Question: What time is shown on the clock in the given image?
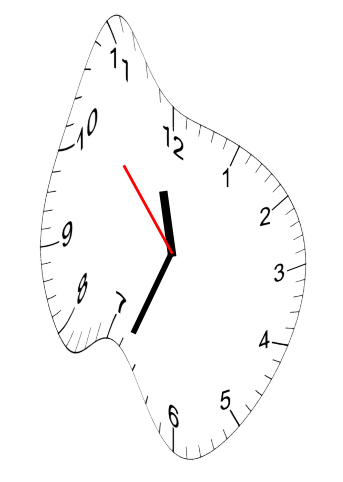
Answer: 11:33:53